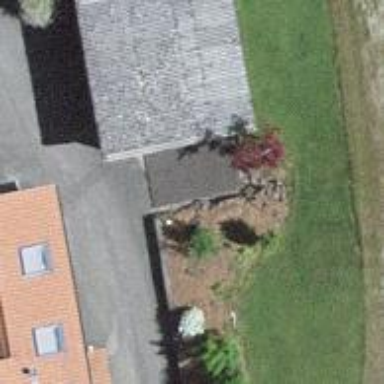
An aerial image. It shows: Garage building.